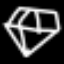
Label: diamond